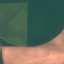
Label: AnnualCrop